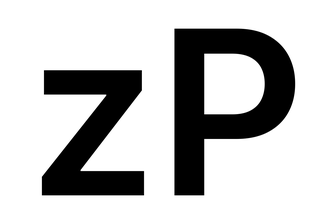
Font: Inter_SemiBold